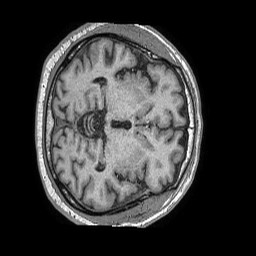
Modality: T1w
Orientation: axial
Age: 61
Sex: male
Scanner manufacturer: philips
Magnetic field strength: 1.5 T
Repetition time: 0.007671 s
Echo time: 0.003558 s